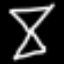
Label: hourglass